高三 · 立体几何学
14. 一圆雉面的母线和轴线成 $30^{\circ}$ 角,当用一个与轴线成 $30^{\circ}$ 角的不过顶点的平面去截圆雉面时,所截得的截线是 \$ \qquad \$ .
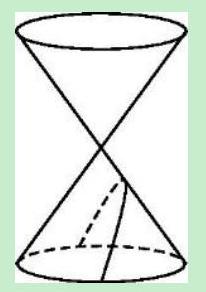
答案: 抛物线
解析: ：解答：由题意知 $\beta=30^{\circ}, \alpha=30^{\circ}$,则 $\beta=\alpha$. 则截线是抛物线,如图.

分析: 本题主要考查了平面与圆雉面的截线, 解决问题的关键是根据平面与圆雉面的截线